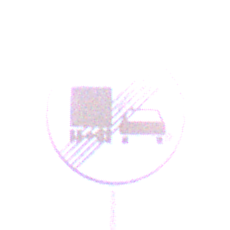
Verkehrszeichen: EndeUeberholverbotKraftfahrzeuge
Umgebung: Outdoor, Nature
Tageszeit: SunriseSunset
Wetter: Clear
Licht: Natural
Jahreszeit: NotSpecified
Kontrast: LowContrast